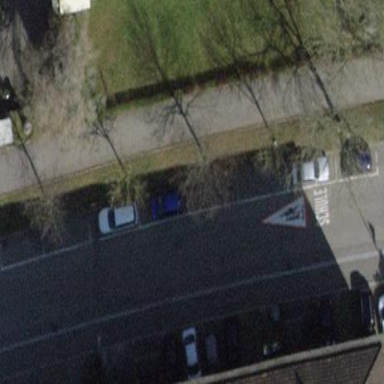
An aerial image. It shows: Asphalt parking lane.